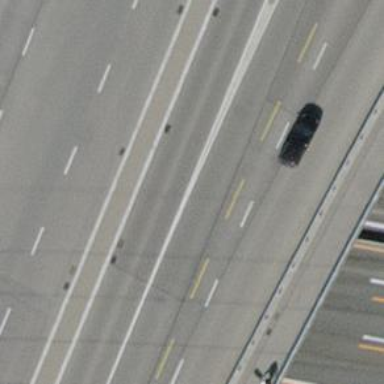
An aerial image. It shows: Primary highway bridge with asphalt surface. It has separate sidewalks.